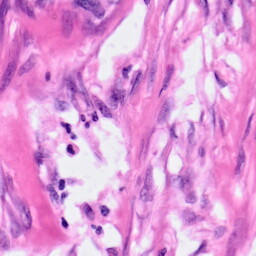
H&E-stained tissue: Pancreatic